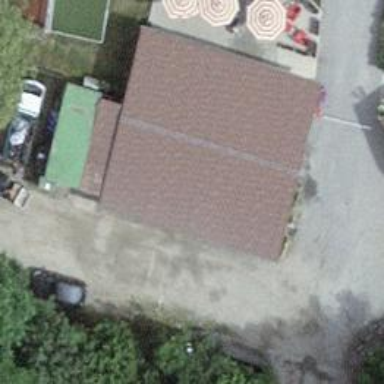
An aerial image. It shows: Kiosk shop.